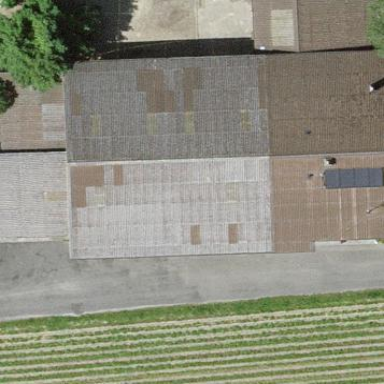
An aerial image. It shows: Farm building.